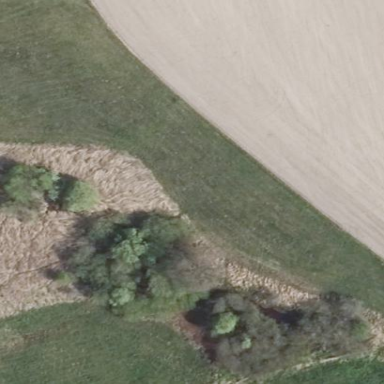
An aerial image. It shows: Reedbed wetland area.